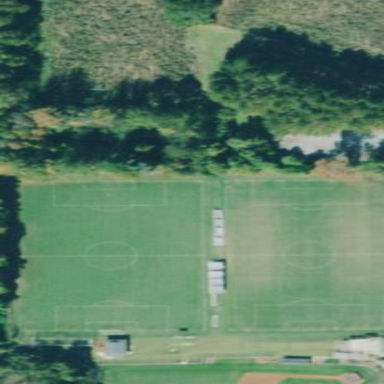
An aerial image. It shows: Soccer pitch for leisure land activities.